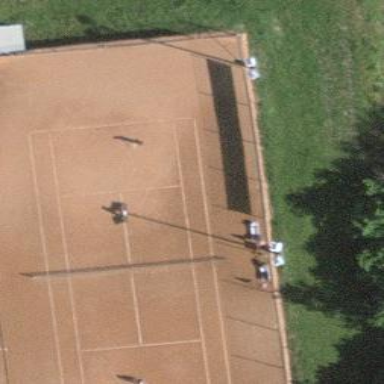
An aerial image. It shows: Tennis court on pitch designated for leisure land.